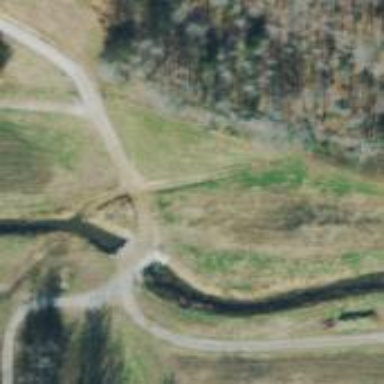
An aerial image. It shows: Service road that includes bridge.